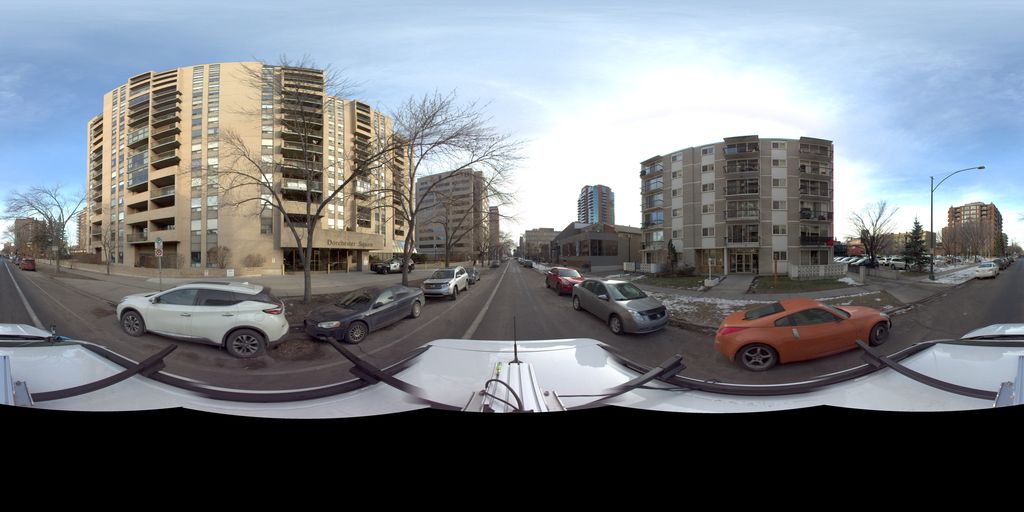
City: calgary